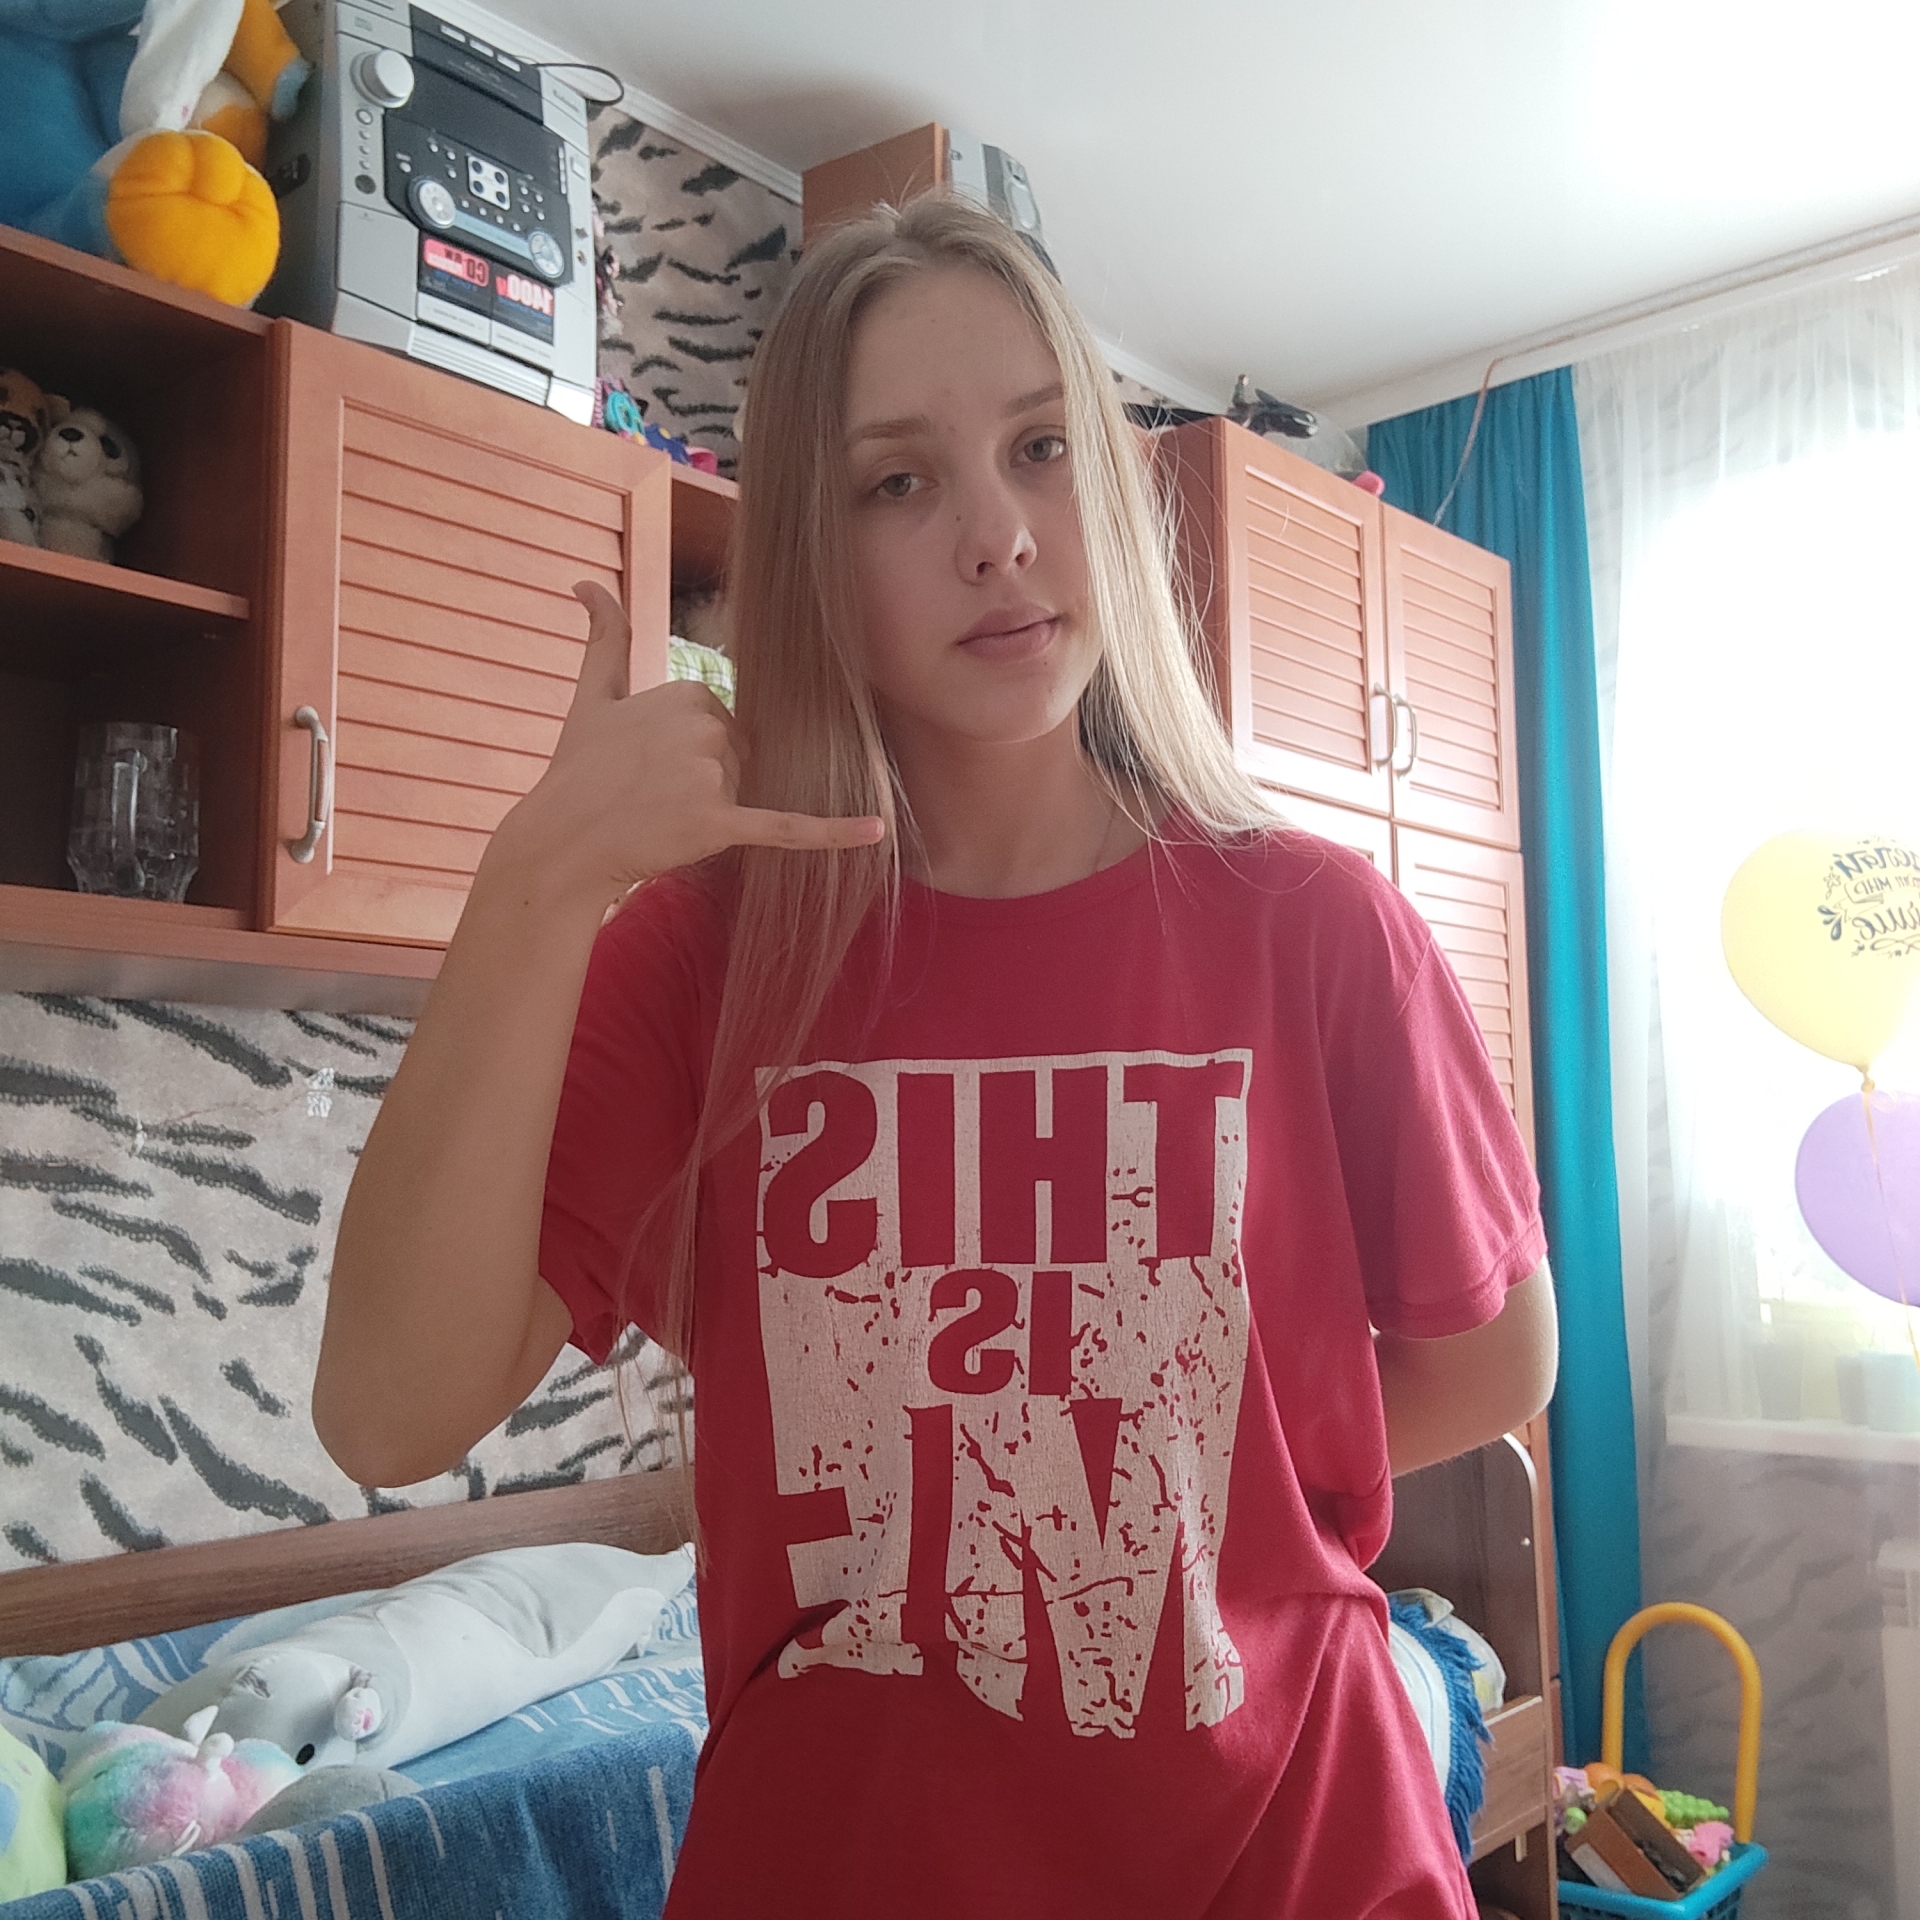
Label: clear